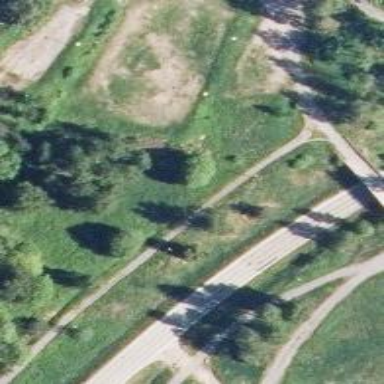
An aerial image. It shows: Intermediate nordic footway for classic and skating.